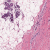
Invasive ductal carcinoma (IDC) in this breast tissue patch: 0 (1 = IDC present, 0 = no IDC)